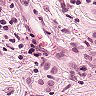
Metastatic tissue present: yes